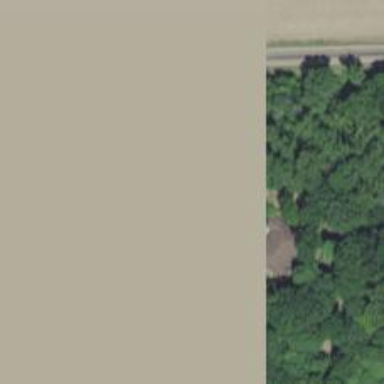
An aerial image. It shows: Driveway leading to service road.